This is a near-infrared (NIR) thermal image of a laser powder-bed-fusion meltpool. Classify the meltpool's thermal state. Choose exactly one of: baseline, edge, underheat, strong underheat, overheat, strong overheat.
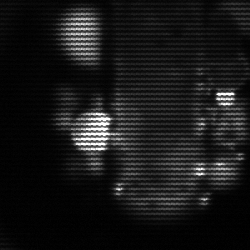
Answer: strong underheat